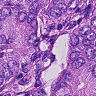
Metastatic tissue present: yes